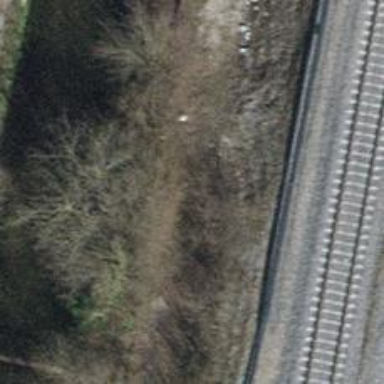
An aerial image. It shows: Railway buffer stop.